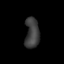
Tissue: lung
Cell type: Epithelial cells
Senescence score: 0.1487
Nuclear area (px): 419
Mean DAPI intensity: 62.112